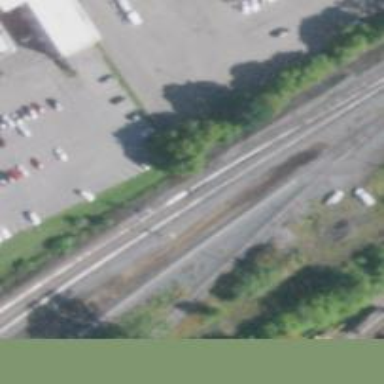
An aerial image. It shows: Railway signal.